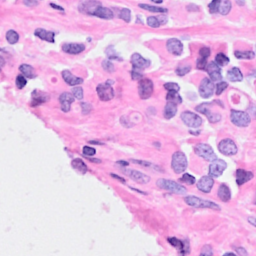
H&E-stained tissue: Breast